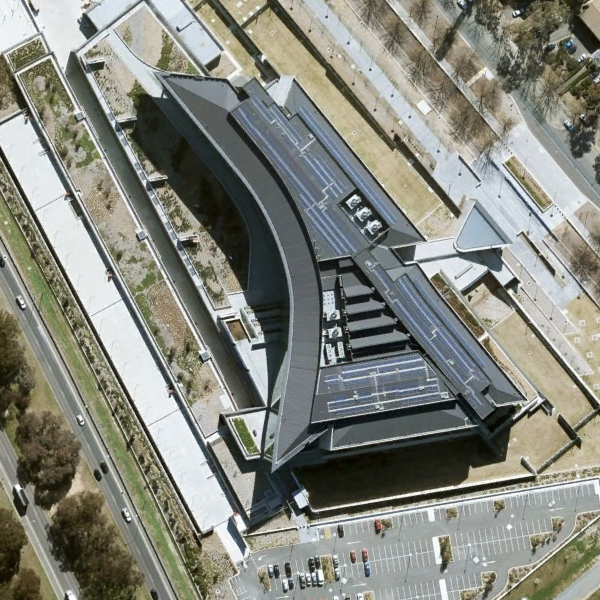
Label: Center